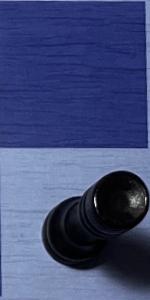
Label: Rook_Black